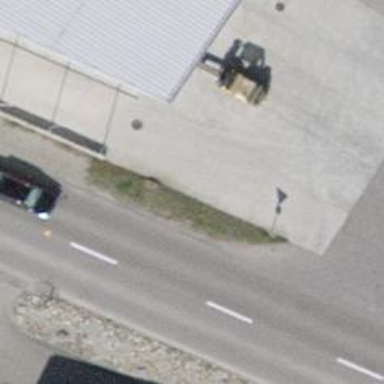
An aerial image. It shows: Bus stop with platform for public transport.